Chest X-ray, AP view. Patient: 52 years old, sex M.
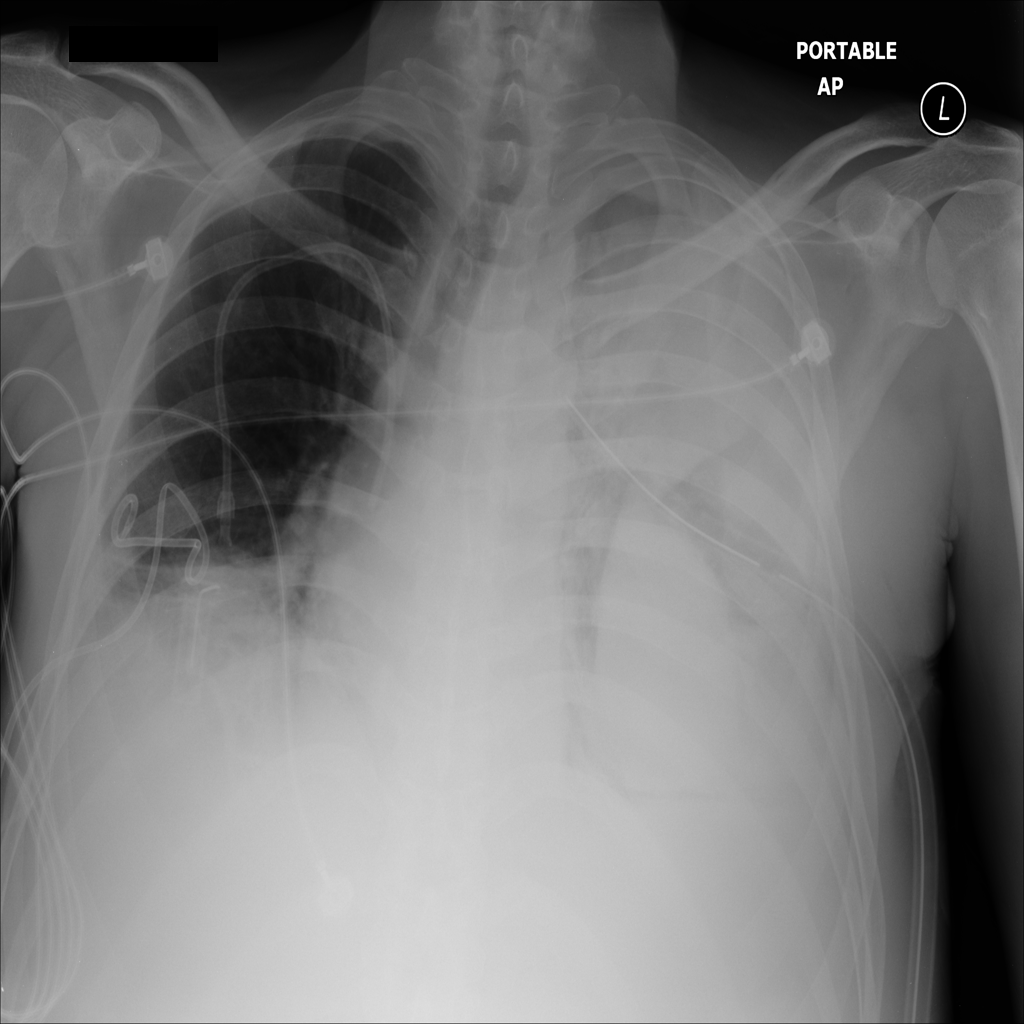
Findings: Effusion